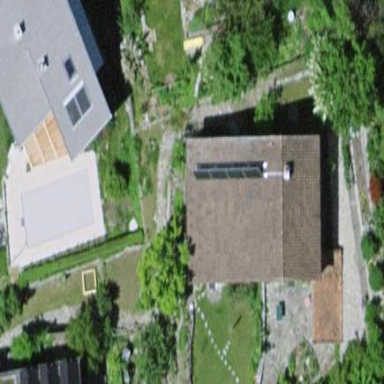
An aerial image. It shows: Simple and straightforward house.